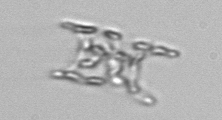
Label: Eucampia